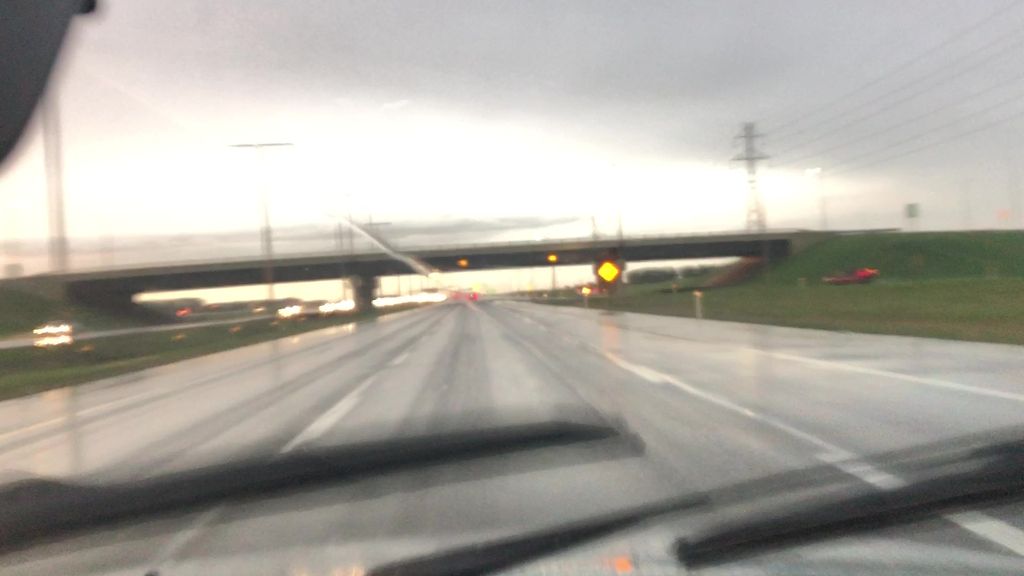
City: edmonton